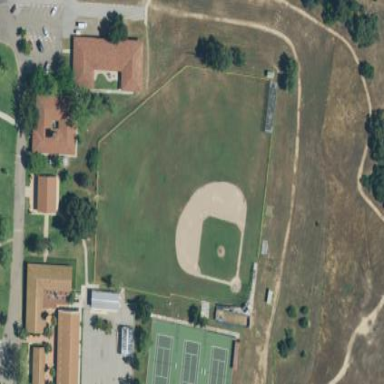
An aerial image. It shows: Baseball pitch for leisure land activities.